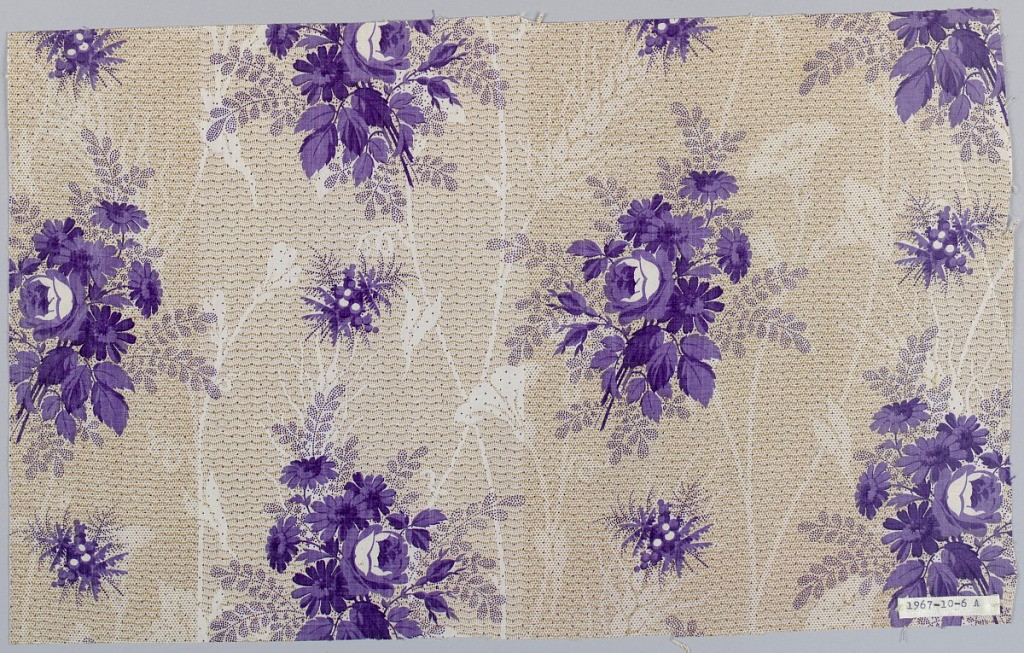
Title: Textile
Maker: Schwartz-Huguenin
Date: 1851–63
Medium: cotton Technique: printed by engraved roller on plain weave; glazed
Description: Three samples with same ground and same or siilar patternsin different colors. A) Ground eleaborately decorated, probably by  "molette," in minute wavy lines and tan and dots and additional pattern in white of flowers and wheat; pattern printed over ground. C) Smaller scale flowers in violet on green ground. Glazed.